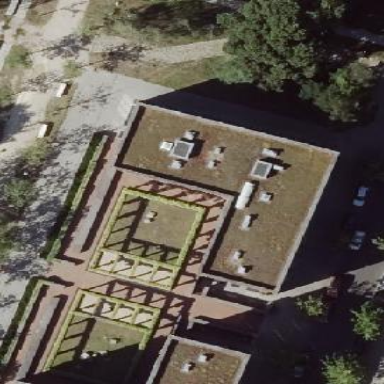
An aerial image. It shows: Flat-roofed apartment building.